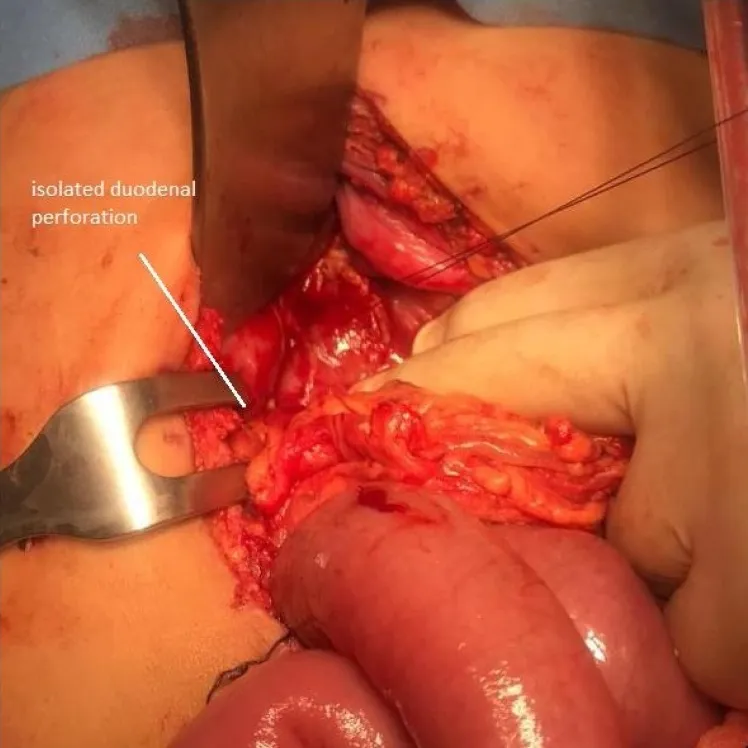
The second duodenal perforation in the antrum.
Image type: medical_photograph (other_medical_photograph)